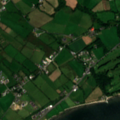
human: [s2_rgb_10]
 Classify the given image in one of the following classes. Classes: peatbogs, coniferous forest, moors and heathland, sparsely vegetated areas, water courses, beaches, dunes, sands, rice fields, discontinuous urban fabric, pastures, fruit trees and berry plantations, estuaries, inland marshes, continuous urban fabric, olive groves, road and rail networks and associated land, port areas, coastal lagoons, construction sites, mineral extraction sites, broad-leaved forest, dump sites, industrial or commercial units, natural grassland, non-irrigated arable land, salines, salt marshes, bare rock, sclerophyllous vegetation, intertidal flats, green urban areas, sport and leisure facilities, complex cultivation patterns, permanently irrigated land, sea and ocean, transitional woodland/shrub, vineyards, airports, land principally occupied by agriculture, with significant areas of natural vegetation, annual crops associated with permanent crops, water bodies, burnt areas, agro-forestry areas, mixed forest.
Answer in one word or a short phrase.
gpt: sport and leisure facilities, pastures, sea and ocean